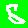
Digit: 5